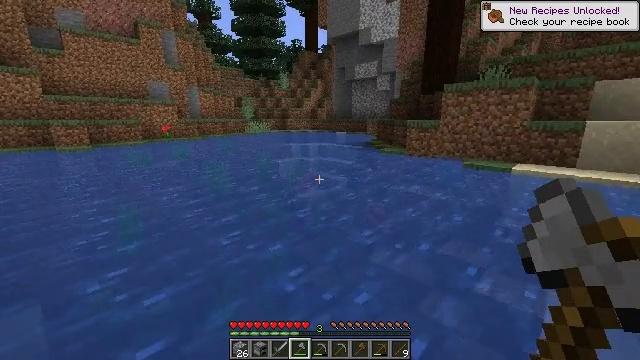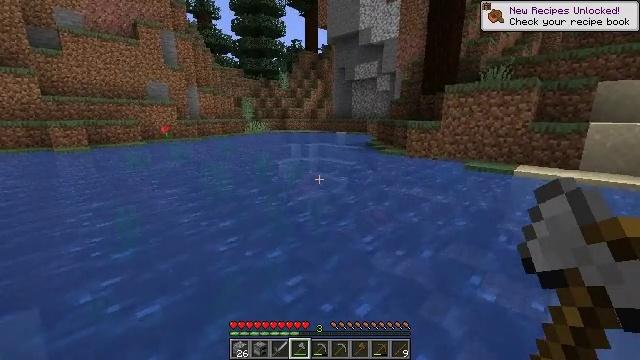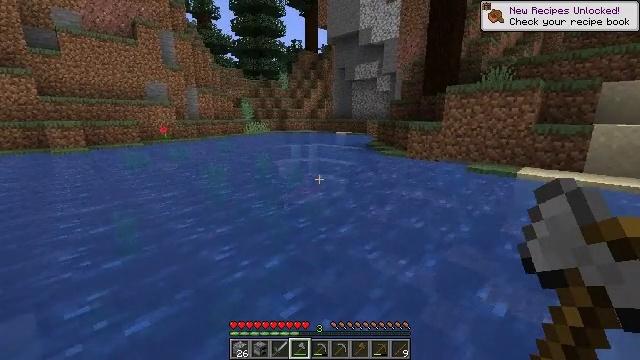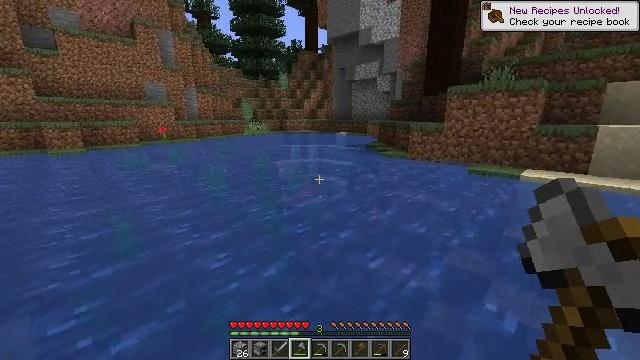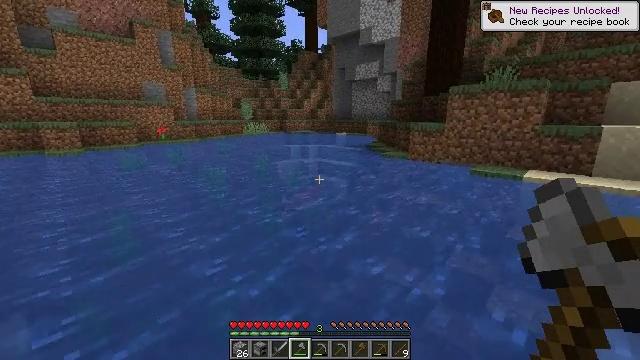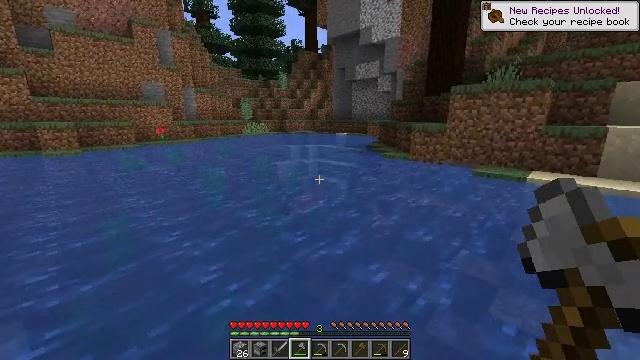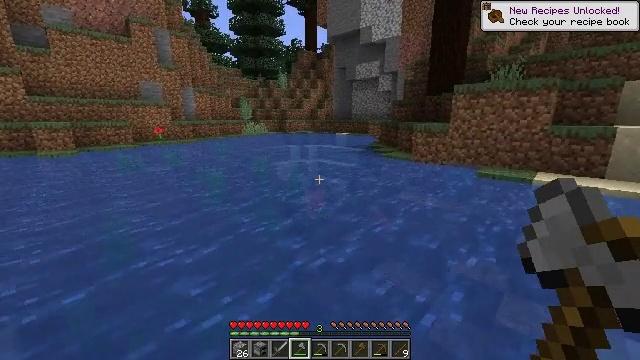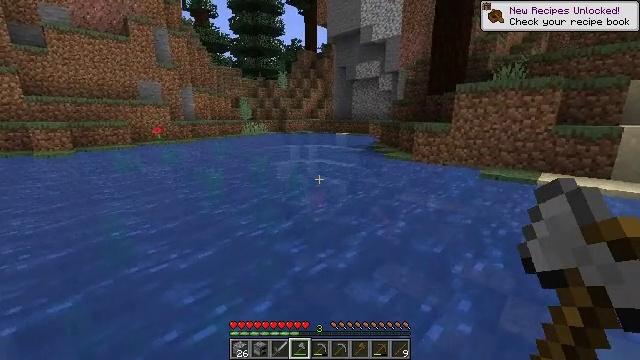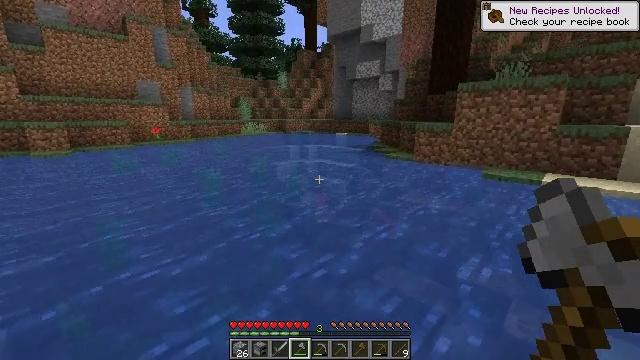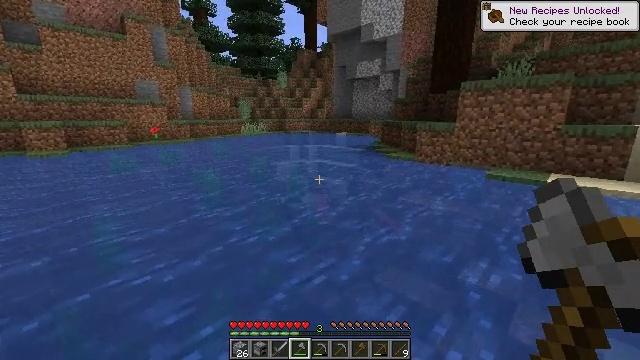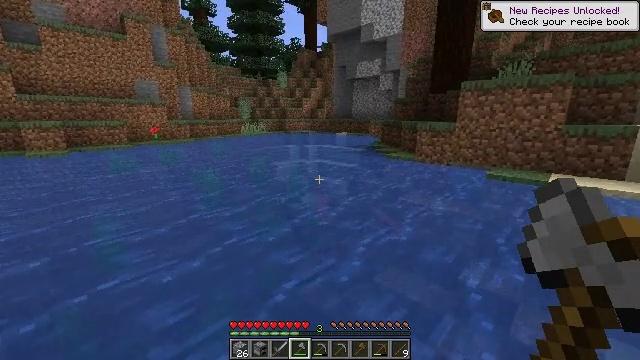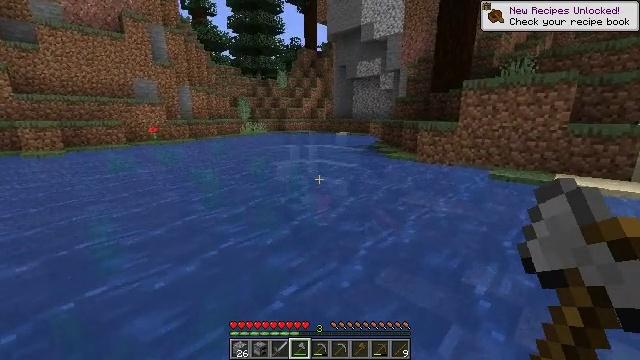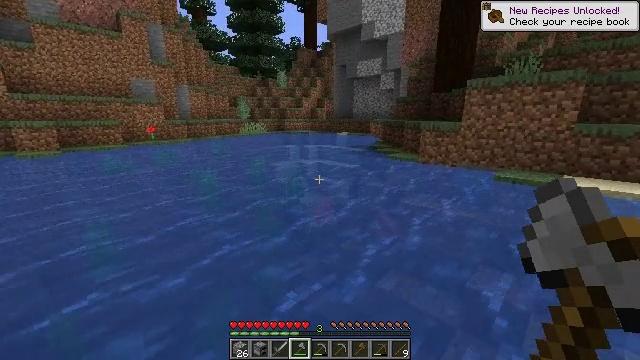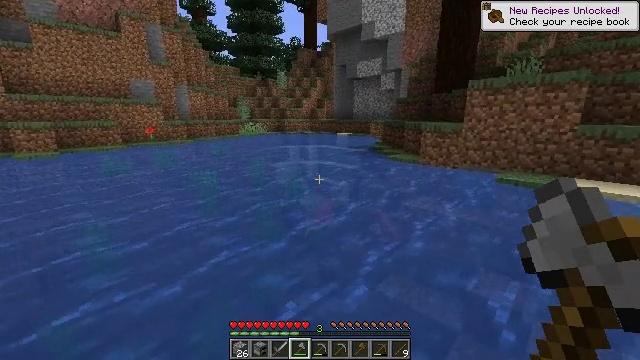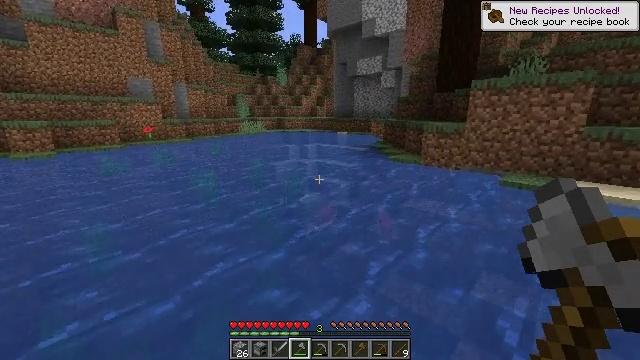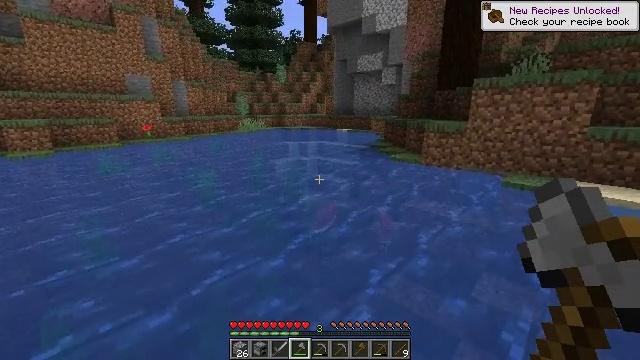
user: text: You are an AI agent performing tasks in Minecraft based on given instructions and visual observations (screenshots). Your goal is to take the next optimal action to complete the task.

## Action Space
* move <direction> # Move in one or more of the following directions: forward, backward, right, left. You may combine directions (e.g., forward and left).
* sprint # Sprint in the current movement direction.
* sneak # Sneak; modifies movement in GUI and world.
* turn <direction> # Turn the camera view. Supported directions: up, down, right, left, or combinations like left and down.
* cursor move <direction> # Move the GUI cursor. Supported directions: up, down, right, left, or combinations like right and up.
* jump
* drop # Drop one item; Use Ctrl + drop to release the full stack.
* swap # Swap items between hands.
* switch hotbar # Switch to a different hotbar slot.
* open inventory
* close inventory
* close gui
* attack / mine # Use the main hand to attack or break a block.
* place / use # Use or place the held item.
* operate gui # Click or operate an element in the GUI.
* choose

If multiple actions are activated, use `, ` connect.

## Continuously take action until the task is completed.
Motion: motion action
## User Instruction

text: Fish and kill the salmon.
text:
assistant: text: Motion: move forward
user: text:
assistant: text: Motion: move forward
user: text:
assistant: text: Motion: move forward
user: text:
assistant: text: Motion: move forward
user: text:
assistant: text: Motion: move forward
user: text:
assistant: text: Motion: move forward
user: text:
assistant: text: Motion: move forward
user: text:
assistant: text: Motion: move forward
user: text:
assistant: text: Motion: move forward
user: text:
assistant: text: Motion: move forward
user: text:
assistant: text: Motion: move forward
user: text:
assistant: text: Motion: move forward, jump
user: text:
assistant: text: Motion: move forward, jump
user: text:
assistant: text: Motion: move forward, jump
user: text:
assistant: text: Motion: move forward, jump
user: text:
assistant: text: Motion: move forward, turn down, jump
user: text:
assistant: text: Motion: move forward
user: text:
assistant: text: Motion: move forward
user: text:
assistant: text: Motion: move forward
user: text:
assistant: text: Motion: move forward, turn down
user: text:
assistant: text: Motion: move forward, turn down
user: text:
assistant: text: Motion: move forward, turn down
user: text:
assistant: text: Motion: move forward
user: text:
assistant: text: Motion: move forward
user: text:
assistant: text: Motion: move forward
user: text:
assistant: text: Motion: move forward
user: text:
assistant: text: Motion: move forward
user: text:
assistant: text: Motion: move forward
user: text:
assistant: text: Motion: move forward
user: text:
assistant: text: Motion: move forward